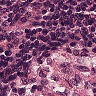
Metastatic tissue present: no